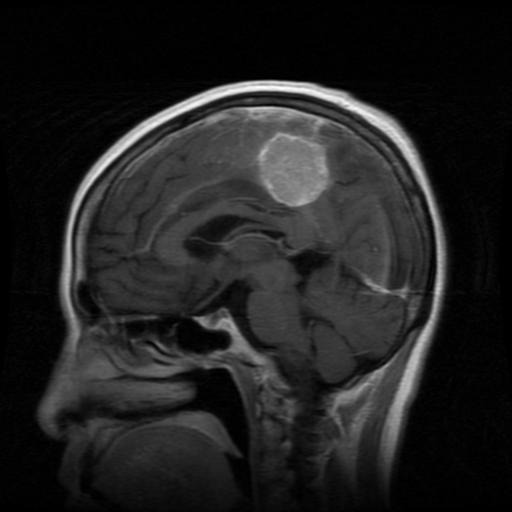
Label: meningioma